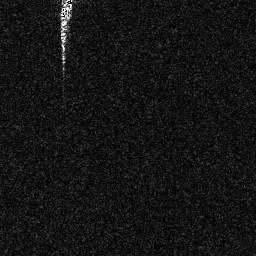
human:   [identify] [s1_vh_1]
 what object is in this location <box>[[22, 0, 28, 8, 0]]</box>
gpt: <ref>1 small ship at the top left</ref>